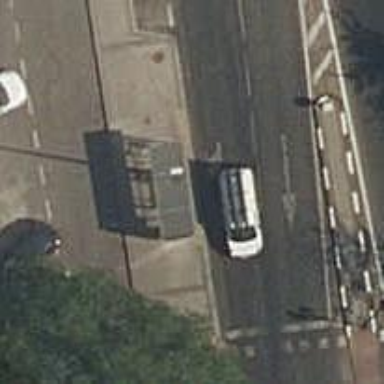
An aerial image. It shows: Public transport stop position.